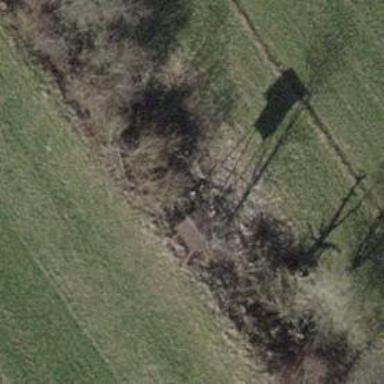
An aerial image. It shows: Pipeline marker.